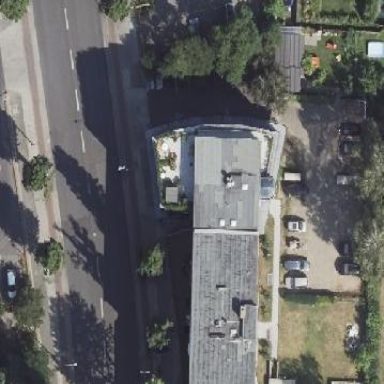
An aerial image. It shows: Part of building.